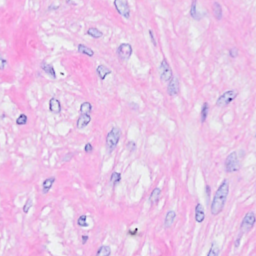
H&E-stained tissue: Breast